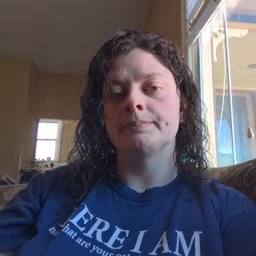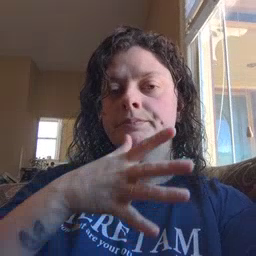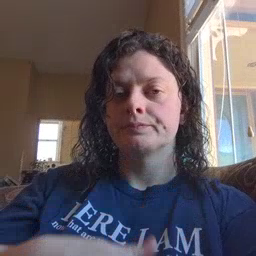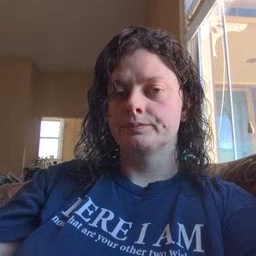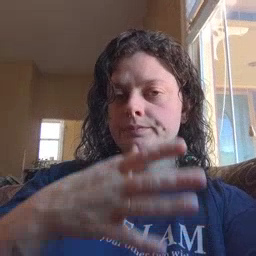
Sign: mom